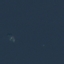
Land use / land cover: SeaLake